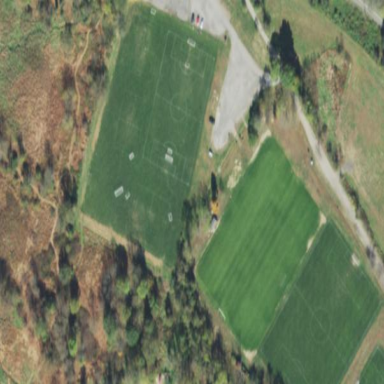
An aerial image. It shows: Soccer pitch for leisureland activities.